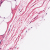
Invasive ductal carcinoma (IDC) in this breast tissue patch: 0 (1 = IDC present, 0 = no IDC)